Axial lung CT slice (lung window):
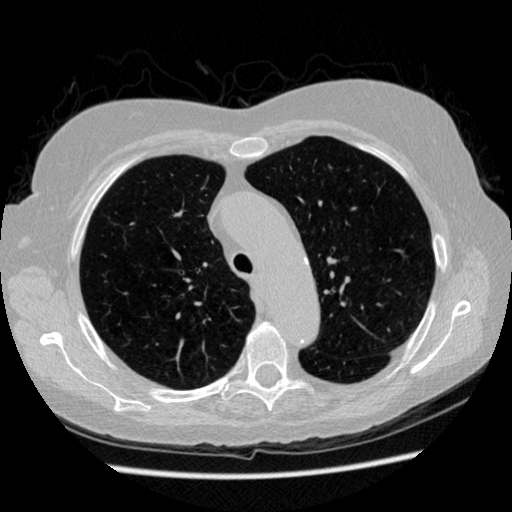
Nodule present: no